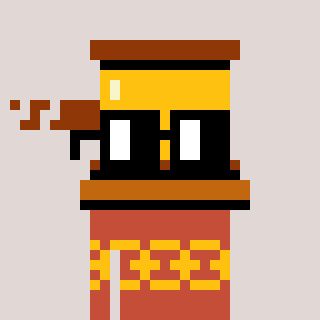
a pixel art character with square black glasses, a gavel-shaped head and a rust-colored body on a warm background